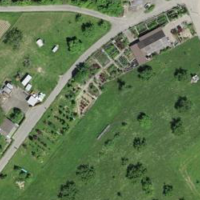
EUNIS habitat code: 53
Species observed at this site:
Prunus spinosa